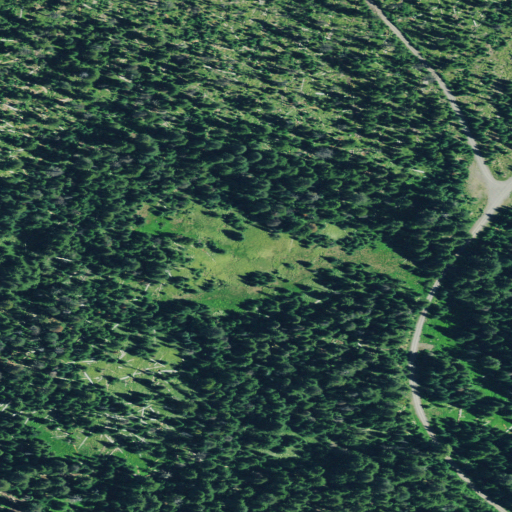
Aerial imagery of plain(s) in Oregon named Salt Rock Prairie containing evergreen forest and shrub